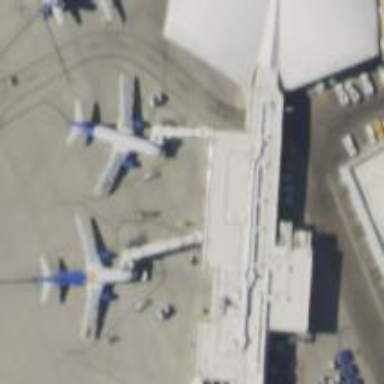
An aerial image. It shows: Airport gate.